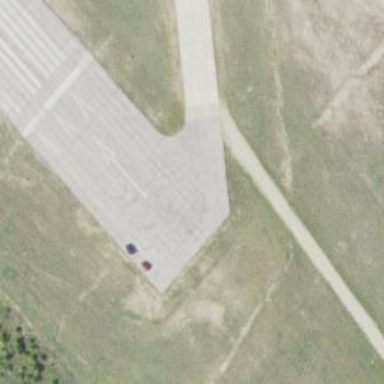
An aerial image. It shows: Image of taxiway at airport.